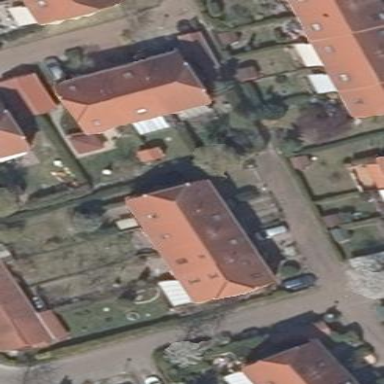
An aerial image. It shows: Building featuring apartments with half-hipped roof.